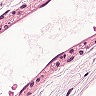
Metastatic tissue present: no